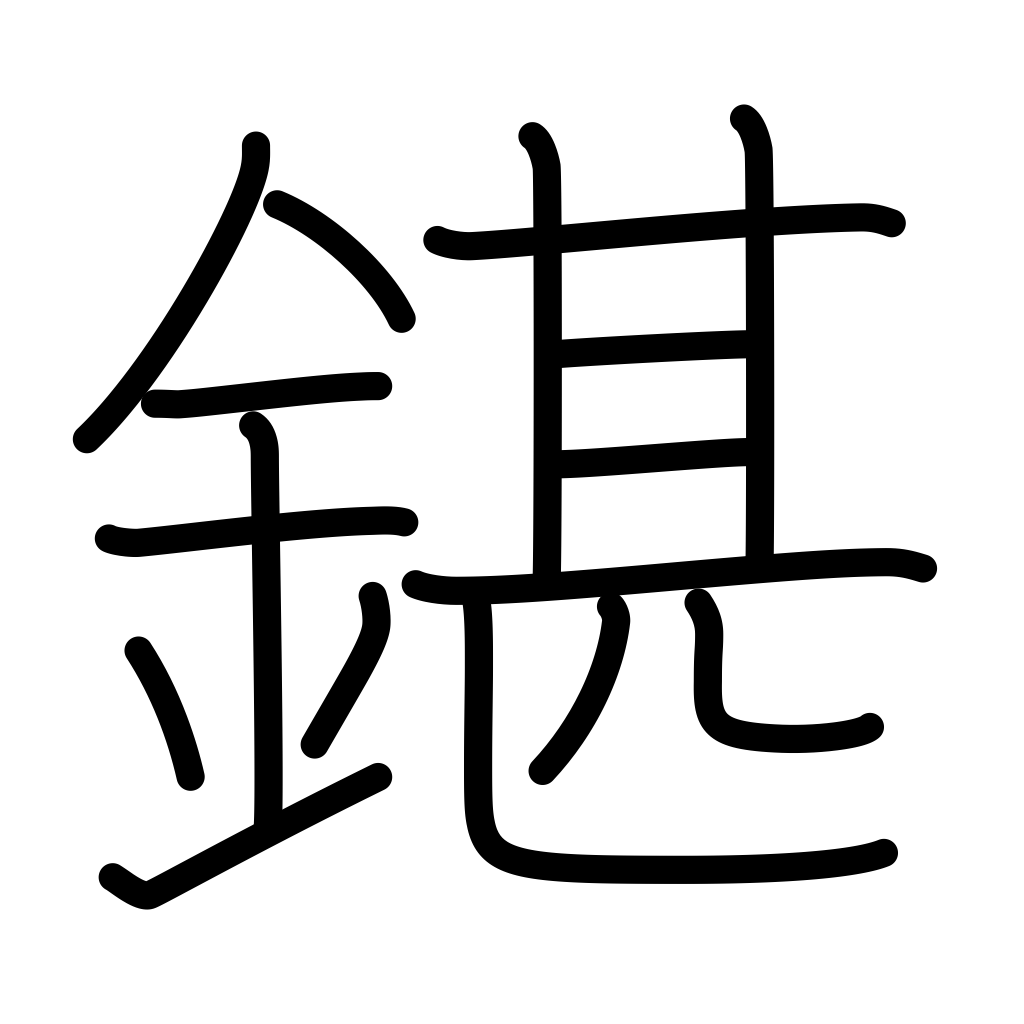
Meaning: unsatisfactory